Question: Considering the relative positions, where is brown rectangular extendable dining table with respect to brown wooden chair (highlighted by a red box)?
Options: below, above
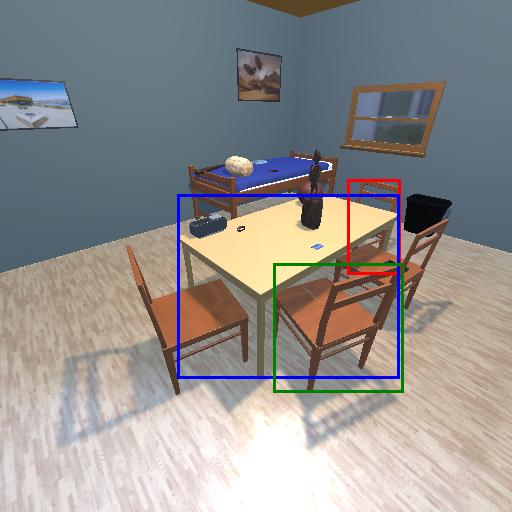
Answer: below